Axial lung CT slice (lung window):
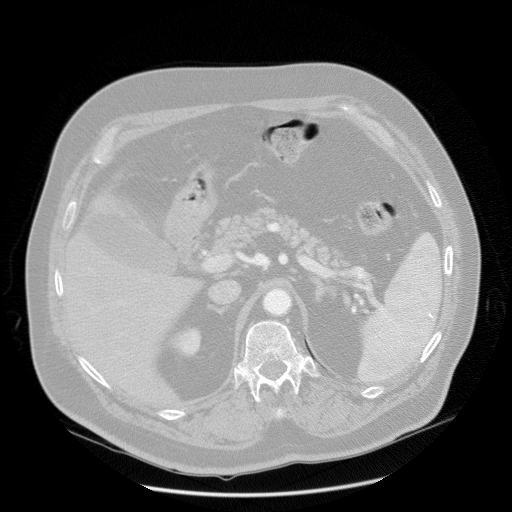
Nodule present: no